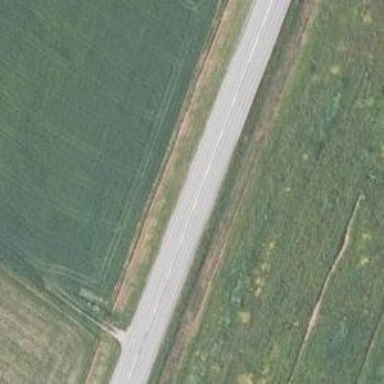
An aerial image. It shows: Asphalt trunk highway.